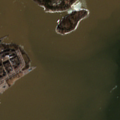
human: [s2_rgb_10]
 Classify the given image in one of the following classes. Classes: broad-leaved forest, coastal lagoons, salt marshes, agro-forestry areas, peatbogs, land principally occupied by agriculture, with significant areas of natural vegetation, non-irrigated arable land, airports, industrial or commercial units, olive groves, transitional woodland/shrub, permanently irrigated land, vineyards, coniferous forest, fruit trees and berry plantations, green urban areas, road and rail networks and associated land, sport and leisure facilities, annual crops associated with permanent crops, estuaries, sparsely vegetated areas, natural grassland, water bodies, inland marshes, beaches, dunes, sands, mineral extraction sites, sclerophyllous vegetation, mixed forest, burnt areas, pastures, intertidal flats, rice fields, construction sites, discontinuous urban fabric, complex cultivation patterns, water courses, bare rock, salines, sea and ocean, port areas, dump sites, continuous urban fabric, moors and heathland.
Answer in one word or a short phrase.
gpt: discontinuous urban fabric, industrial or commercial units, mixed forest, sea and ocean